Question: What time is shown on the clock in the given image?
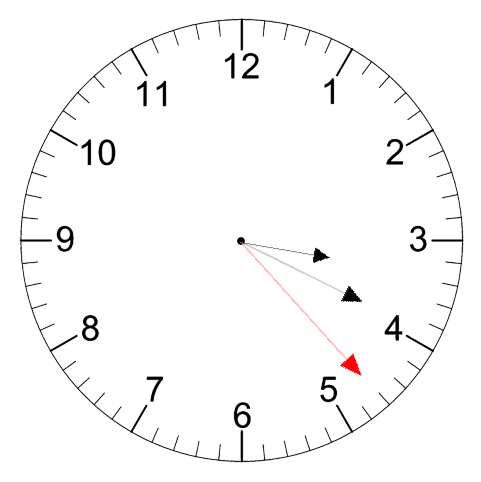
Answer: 03:19:23